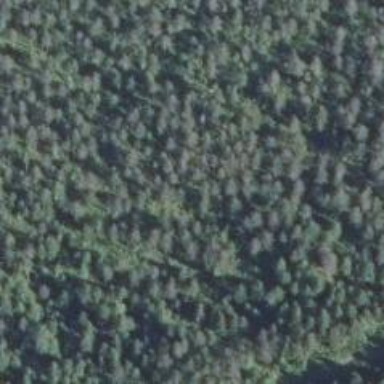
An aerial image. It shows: Woodland consisting mainly of needle-leaved trees.